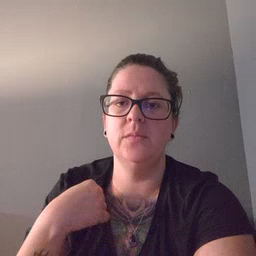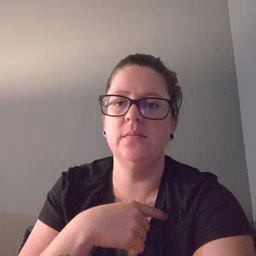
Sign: weus